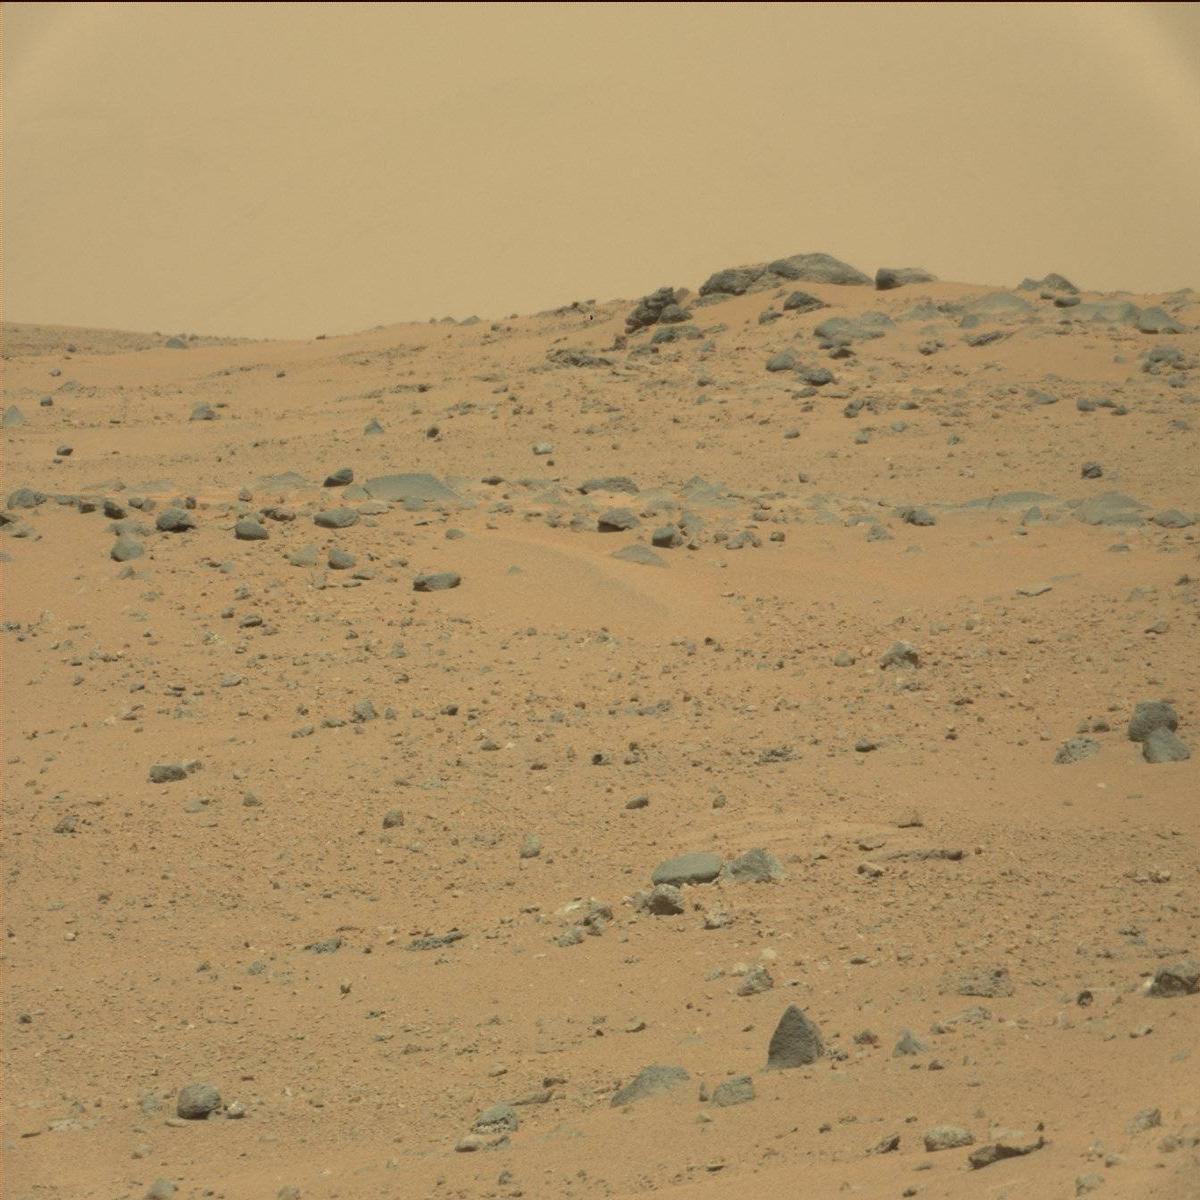
Terrain classes present: Bedrock, Rock, Sand / Soil, Sky